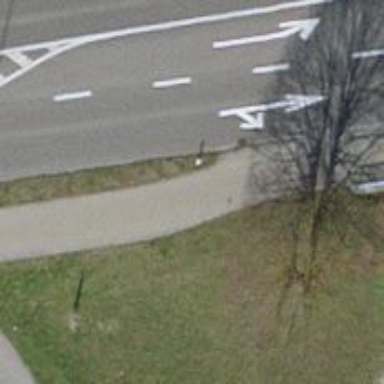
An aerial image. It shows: Asphalt cycleway.